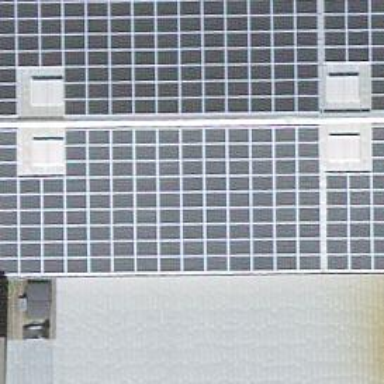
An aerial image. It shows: Solar power generator using photovoltaic panels.